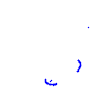
Particle: proton